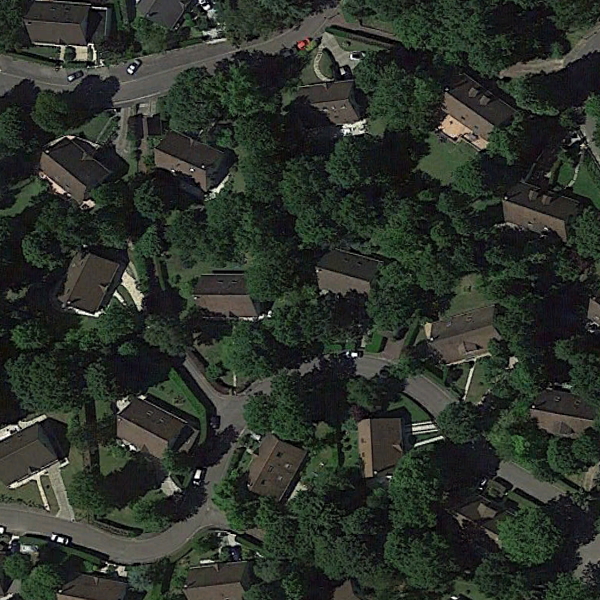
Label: MediumResidential